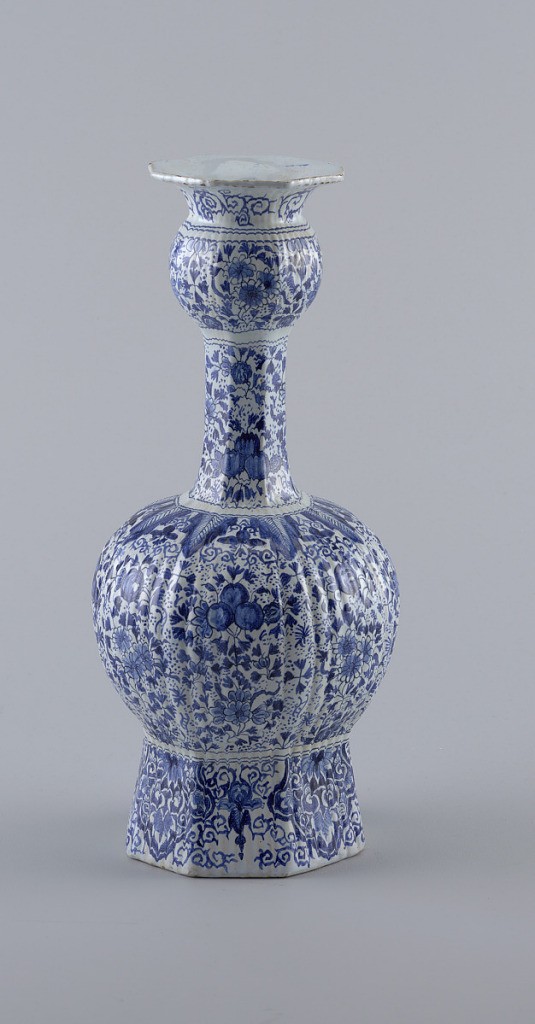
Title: Vase
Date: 1875–1900
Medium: Tin-glazed earthenware
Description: Tall, reeded, eight-sided vase, straight-sided base swells to bulbous body, long thin neck, bulbous section top, flaring mouth; painted in underglaze blue on white with overall floral pattern, lambrequin border base, leaf border top bulbous section of body.